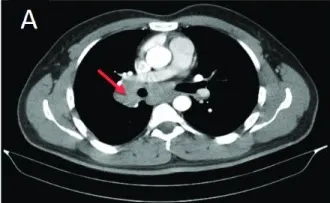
CT scan in-patient with sarcoidosis- Pulmonary lymphadenopathy.
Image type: radiology (ct)